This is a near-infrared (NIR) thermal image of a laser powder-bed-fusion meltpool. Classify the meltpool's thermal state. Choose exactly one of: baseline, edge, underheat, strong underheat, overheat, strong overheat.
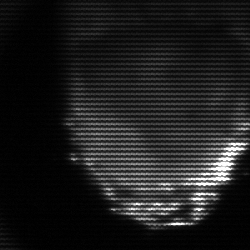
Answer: edge